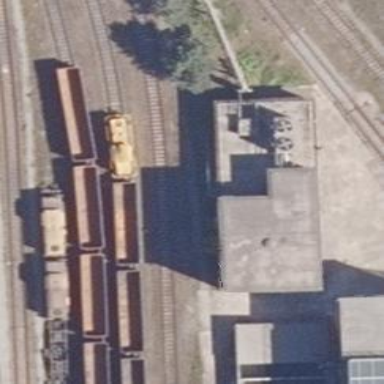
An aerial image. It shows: Railway spur service.